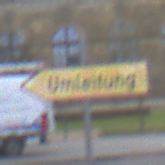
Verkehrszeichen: UmleitungswegweiserLinksweisend
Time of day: MorningAfternoon
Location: Outdoor (Urban)
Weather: PartlyCloudy
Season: NotSpecified
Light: Natural